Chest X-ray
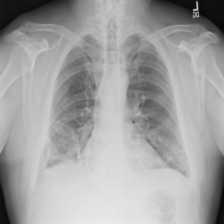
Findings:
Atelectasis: negative
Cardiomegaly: negative
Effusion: positive
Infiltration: negative
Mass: negative
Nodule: negative
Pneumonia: negative
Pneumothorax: negative
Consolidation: negative
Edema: negative
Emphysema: negative
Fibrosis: negative
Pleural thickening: negative
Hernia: negative